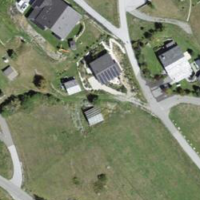
EUNIS habitat code: 26
Species observed at this site:
Centaurea scabiosa
Cerastium tomentosum